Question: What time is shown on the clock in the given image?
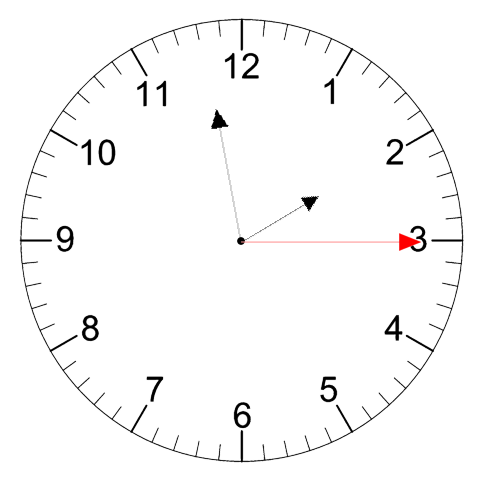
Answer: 01:58:15